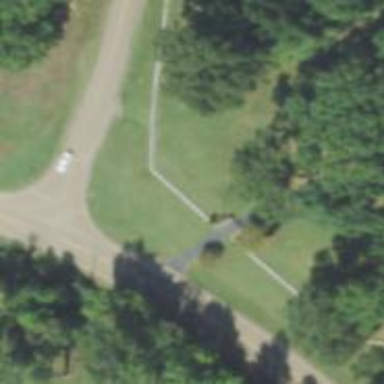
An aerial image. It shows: Driveway leading to service road.